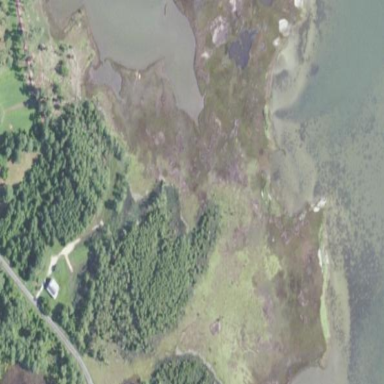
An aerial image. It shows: Tidal flat wetland.